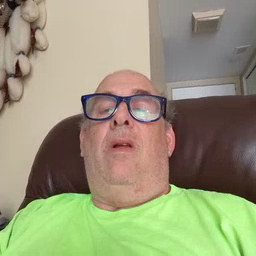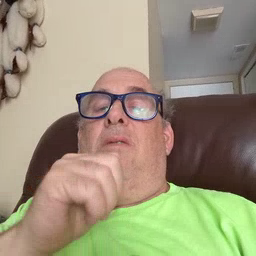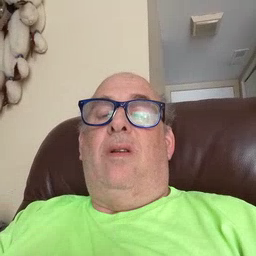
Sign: not